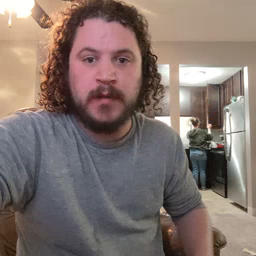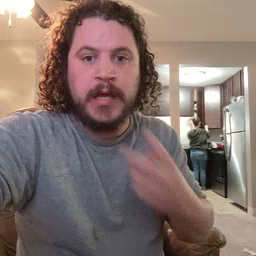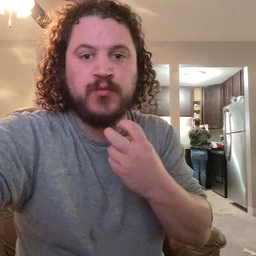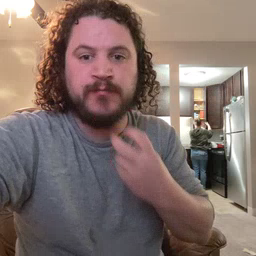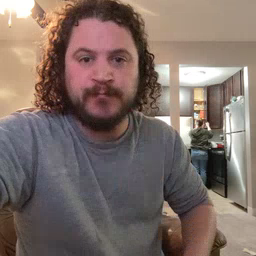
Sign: underwear